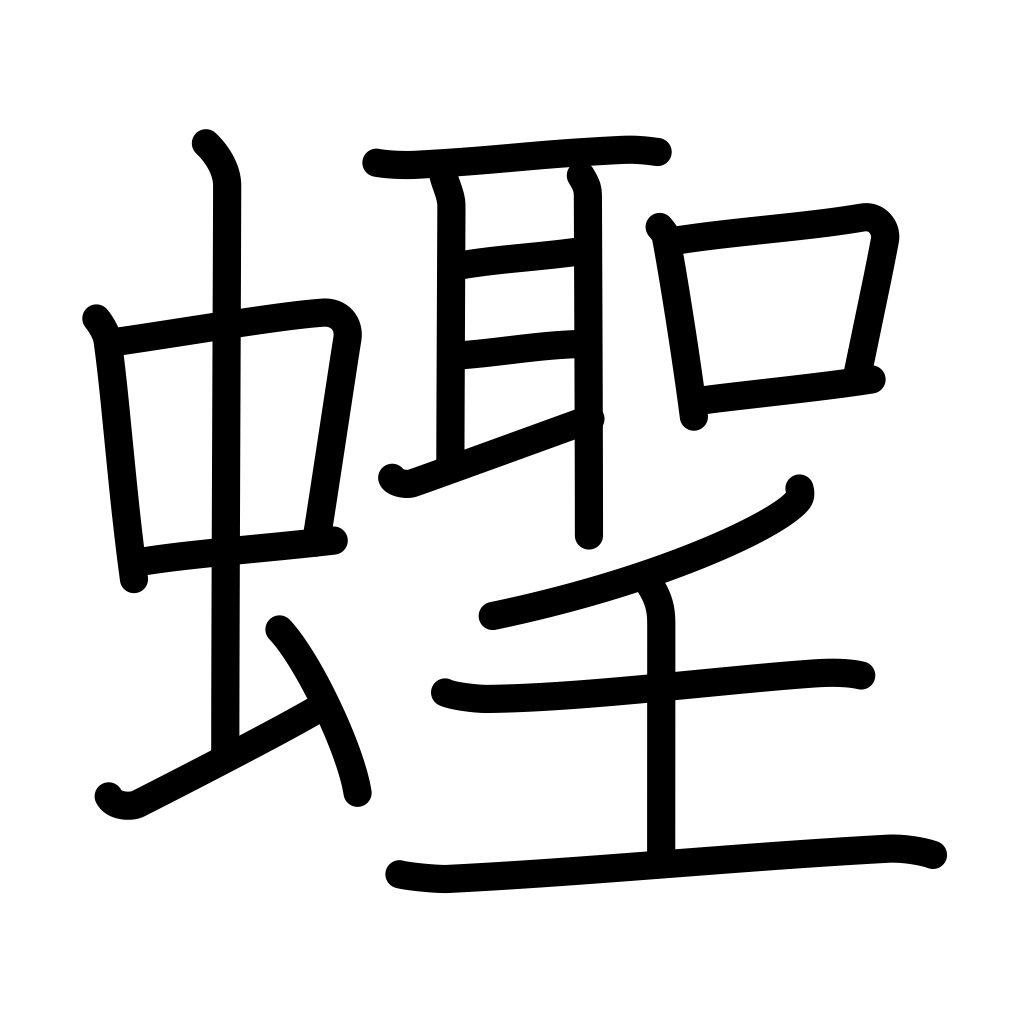
Meaning: razor clam